Field crop: maize
Growth stage: 2
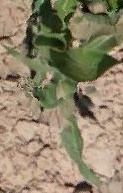
Species: maize